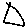
Label: triangle